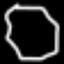
Label: octagon